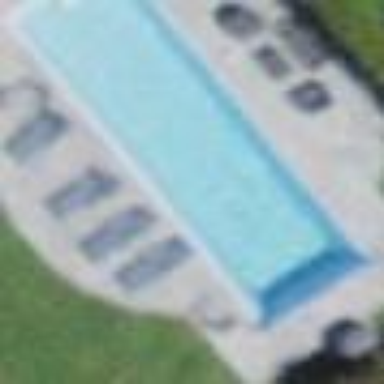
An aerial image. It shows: Swimming pool located in leisure land.